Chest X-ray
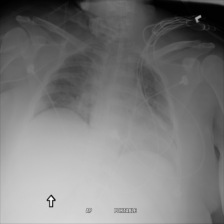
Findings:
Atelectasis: negative
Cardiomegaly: negative
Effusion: negative
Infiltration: positive
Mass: negative
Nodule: negative
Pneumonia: negative
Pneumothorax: negative
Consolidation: negative
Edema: negative
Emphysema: negative
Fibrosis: negative
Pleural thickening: negative
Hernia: negative